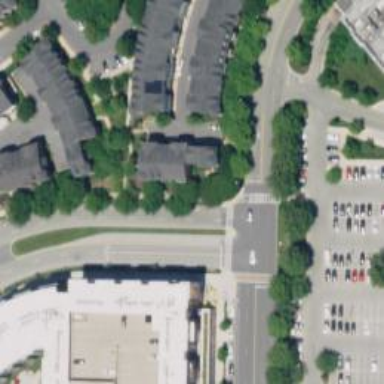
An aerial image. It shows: Marked crossing on footway.